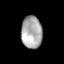
Tissue: lung
Cell type: Epithelial cells
Senescence score: 0.5456
Nuclear area (px): 671
Mean DAPI intensity: 167.382